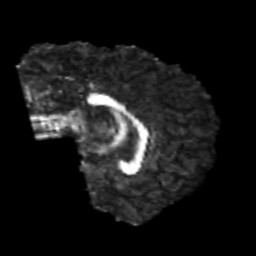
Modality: FA
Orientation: sagittal
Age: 24
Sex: male
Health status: healthy
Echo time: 0.074 s